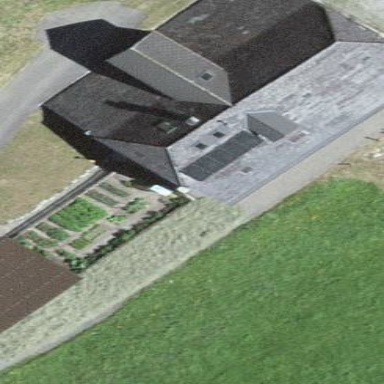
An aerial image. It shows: Farm building.